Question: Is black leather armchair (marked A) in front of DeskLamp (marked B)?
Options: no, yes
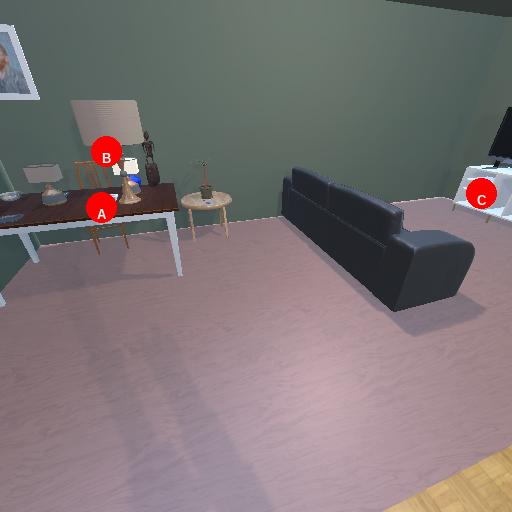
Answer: no